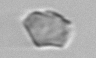
Label: detritus_transparent